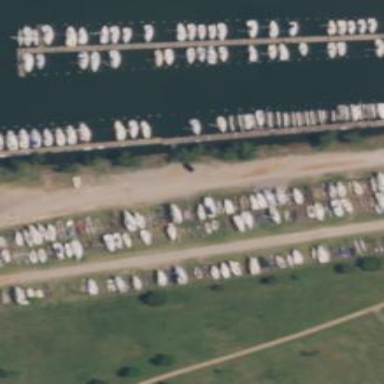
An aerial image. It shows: Pier with mooring facilities.